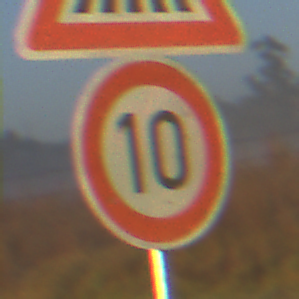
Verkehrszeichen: Geschwindigkeit10
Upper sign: FussgaengerueberwegLinks
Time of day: SunriseSunset
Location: Outdoor (Nature)
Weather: Clear
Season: NotSpecified
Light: Natural